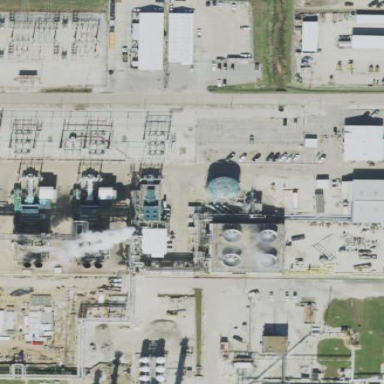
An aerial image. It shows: Industrial area with power plant.